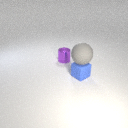
small blue rubber cube to the right of small purple metal cylinder